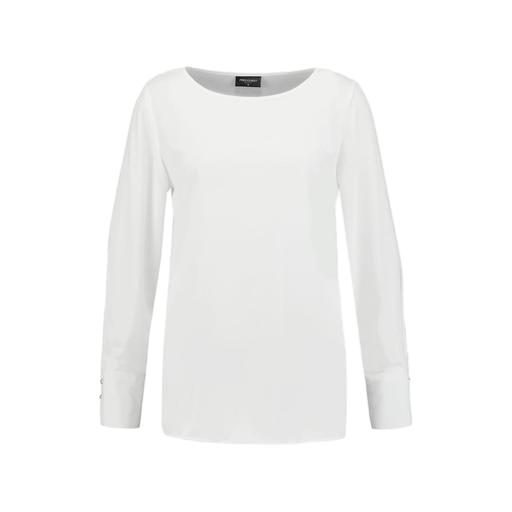
white bateau neck top, white long aleeved shirt, white boatneck top, white background